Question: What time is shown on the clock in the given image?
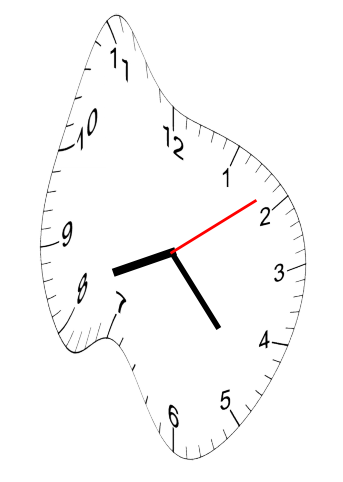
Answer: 08:23:09